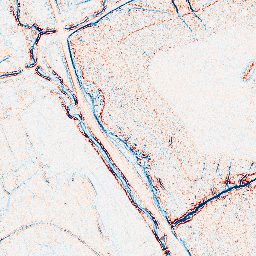
Category: edge_preserving
Decomposition family: bilateral
Decomposition parameters: d: 5
sigma_color: 100
sigma_space: 100
Upsampling method: lanczos
Upsampling parameters: scale: 8
Upsampling scale: 8